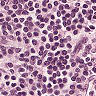
Metastatic tissue present: no